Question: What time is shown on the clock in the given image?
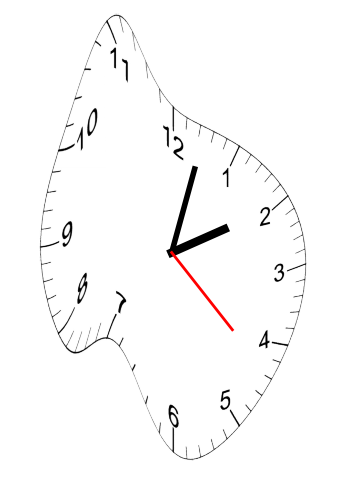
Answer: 02:02:22